Brain MRI, t2w sequence, axial 2D slice.
Patient: age 45, sex F, weight 75 kg, height 1.65 m
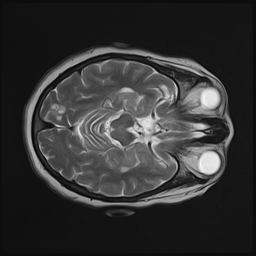